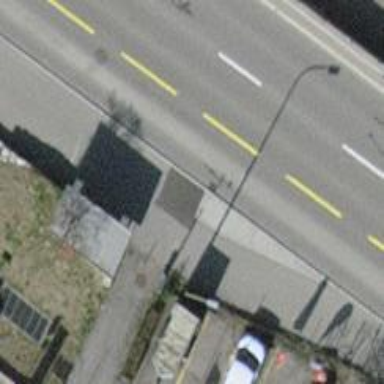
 serving as platform for public transportation."